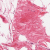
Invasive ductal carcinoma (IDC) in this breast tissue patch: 0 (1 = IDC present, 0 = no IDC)